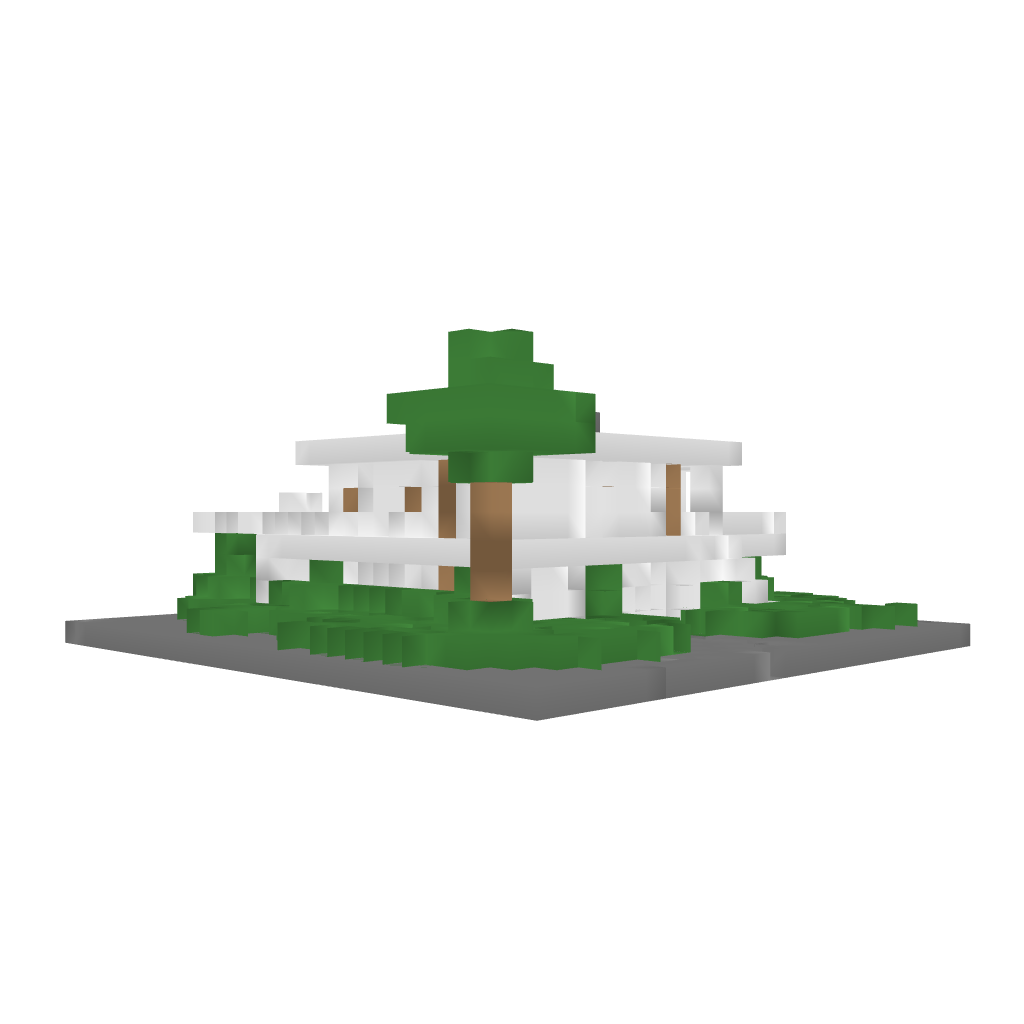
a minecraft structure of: Modern Dream | 1.6.2 bad low quality